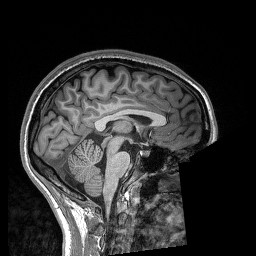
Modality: T1w
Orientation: sagittal